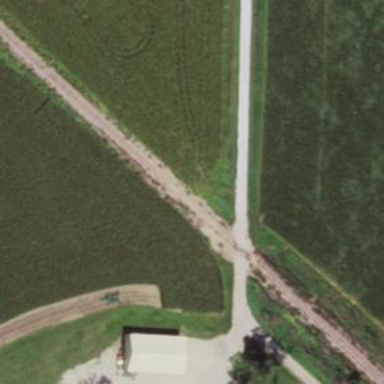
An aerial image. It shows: Railway track.